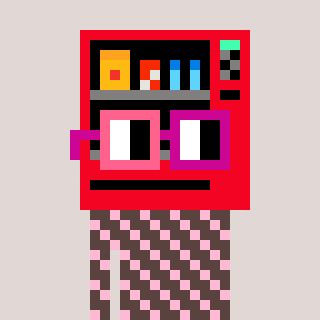
a pixel art character with square pink and red glasses, a vending machine-shaped head and a darkbrown-colored body on a warm background